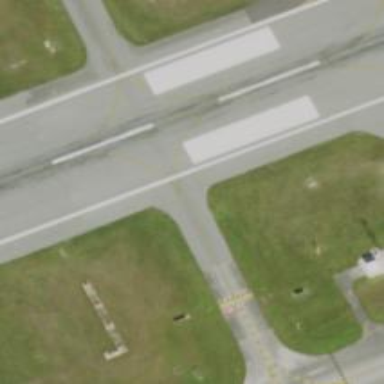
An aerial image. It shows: View of taxiway at the airport.